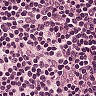
Metastatic tissue present: no